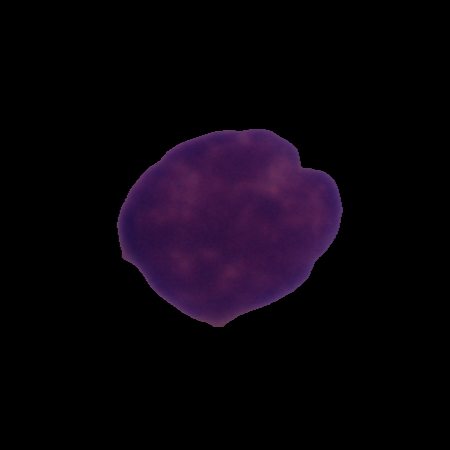
Label: cancer